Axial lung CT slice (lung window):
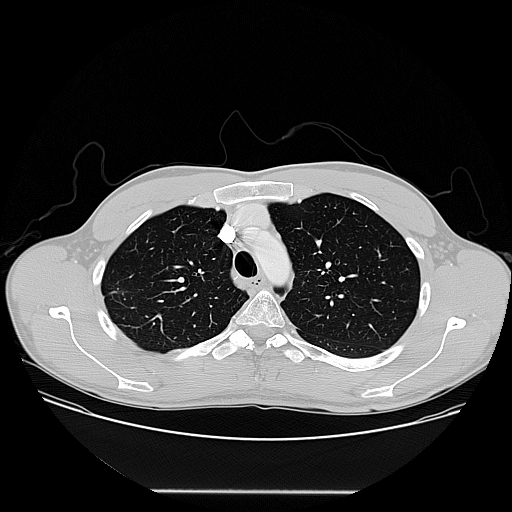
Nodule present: no